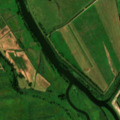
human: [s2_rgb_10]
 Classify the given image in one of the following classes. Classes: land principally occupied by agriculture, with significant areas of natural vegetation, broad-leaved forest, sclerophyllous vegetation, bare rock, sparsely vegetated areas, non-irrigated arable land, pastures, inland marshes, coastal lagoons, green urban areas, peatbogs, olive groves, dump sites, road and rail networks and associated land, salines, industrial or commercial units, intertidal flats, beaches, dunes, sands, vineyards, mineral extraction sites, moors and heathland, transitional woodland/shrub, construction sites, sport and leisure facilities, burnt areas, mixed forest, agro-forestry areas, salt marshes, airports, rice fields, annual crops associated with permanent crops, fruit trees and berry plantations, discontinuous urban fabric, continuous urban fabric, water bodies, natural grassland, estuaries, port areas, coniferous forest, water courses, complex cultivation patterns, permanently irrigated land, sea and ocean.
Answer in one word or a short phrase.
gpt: pastures, broad-leaved forest, water courses